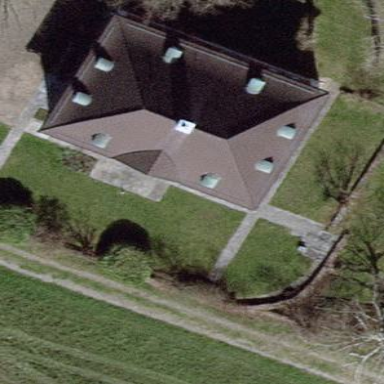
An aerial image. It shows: Simple house.